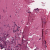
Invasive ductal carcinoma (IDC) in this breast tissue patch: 0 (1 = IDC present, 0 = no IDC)